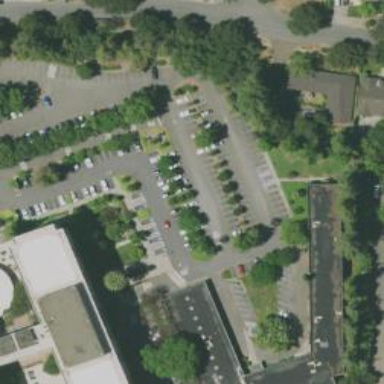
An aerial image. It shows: Parking space.